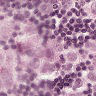
Metastatic tissue present: yes